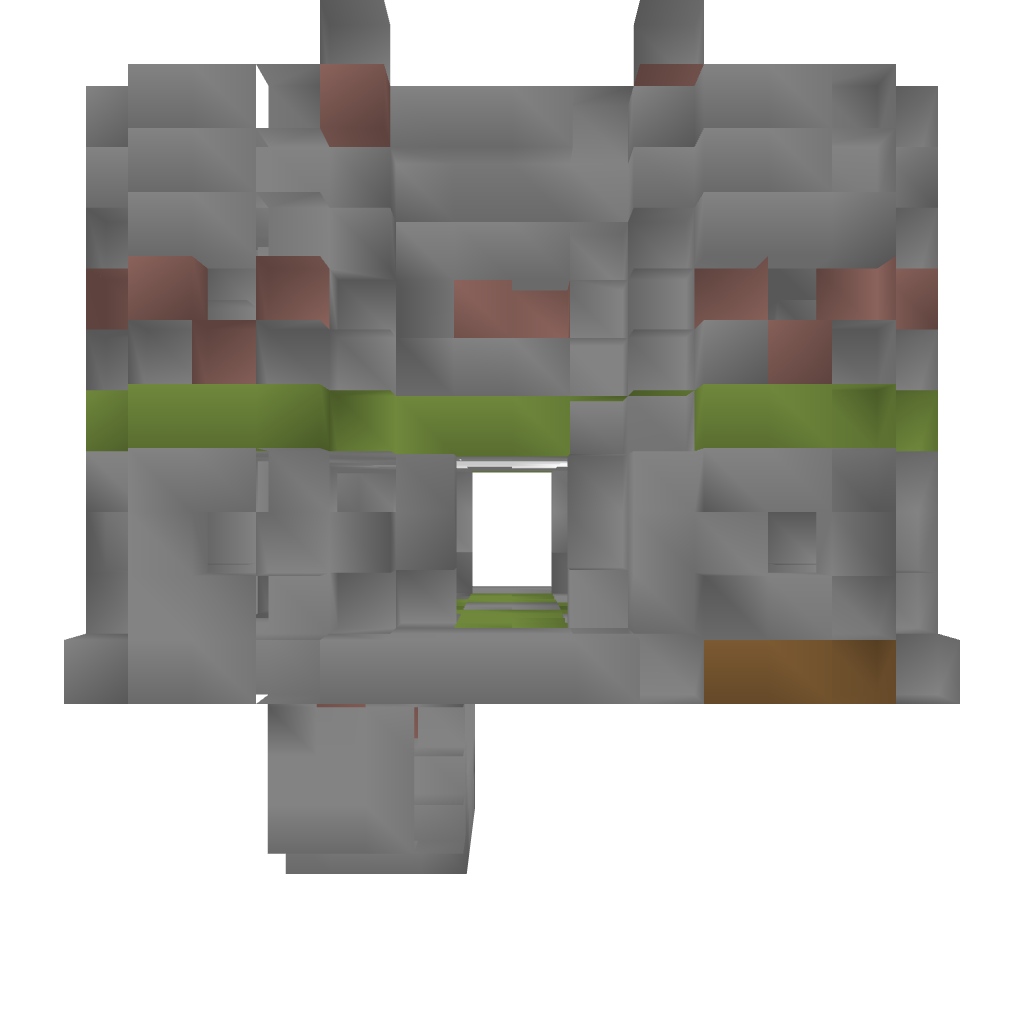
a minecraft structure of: PvP Tower [Green]13 blocks high 1 line of green blocks in the middle of the structure